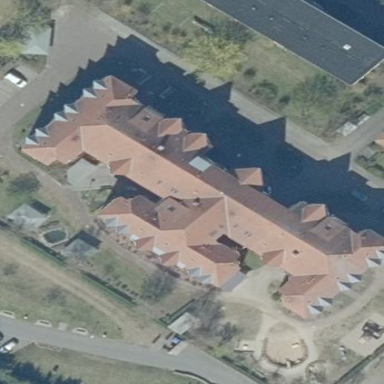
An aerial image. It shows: Nursing home building.